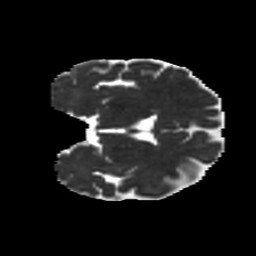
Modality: MD
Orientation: coronal
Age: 26
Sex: female
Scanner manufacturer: ge
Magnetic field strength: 3 T
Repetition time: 7.8 s
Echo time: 0.0606 s